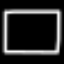
Label: square